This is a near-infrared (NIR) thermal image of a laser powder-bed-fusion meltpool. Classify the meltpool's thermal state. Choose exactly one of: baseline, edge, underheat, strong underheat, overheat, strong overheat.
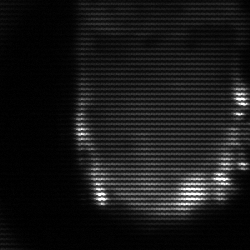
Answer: baseline